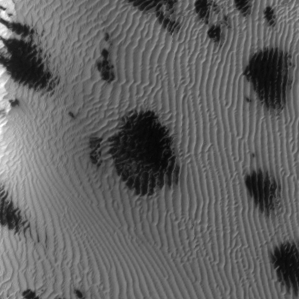
Label: frost